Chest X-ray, PA view. Patient: 72 years old, sex M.
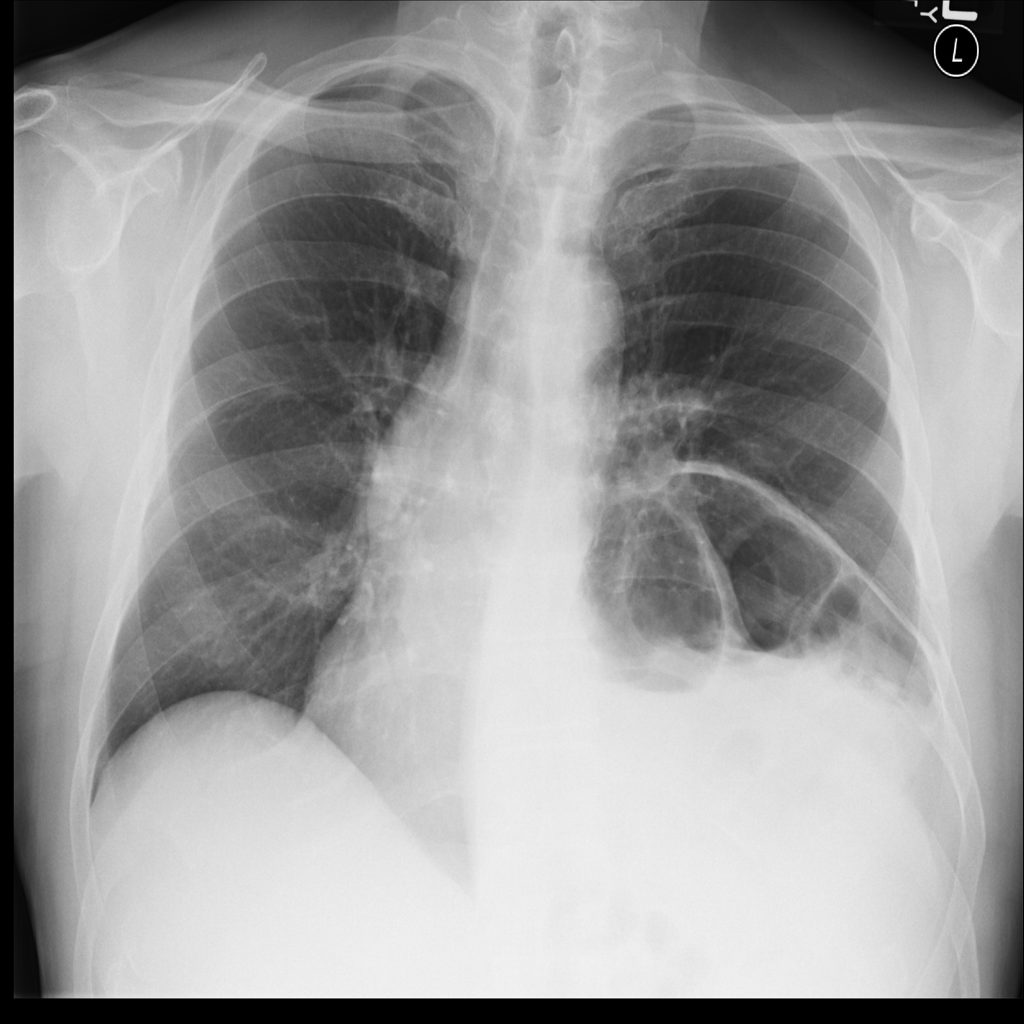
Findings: No Finding